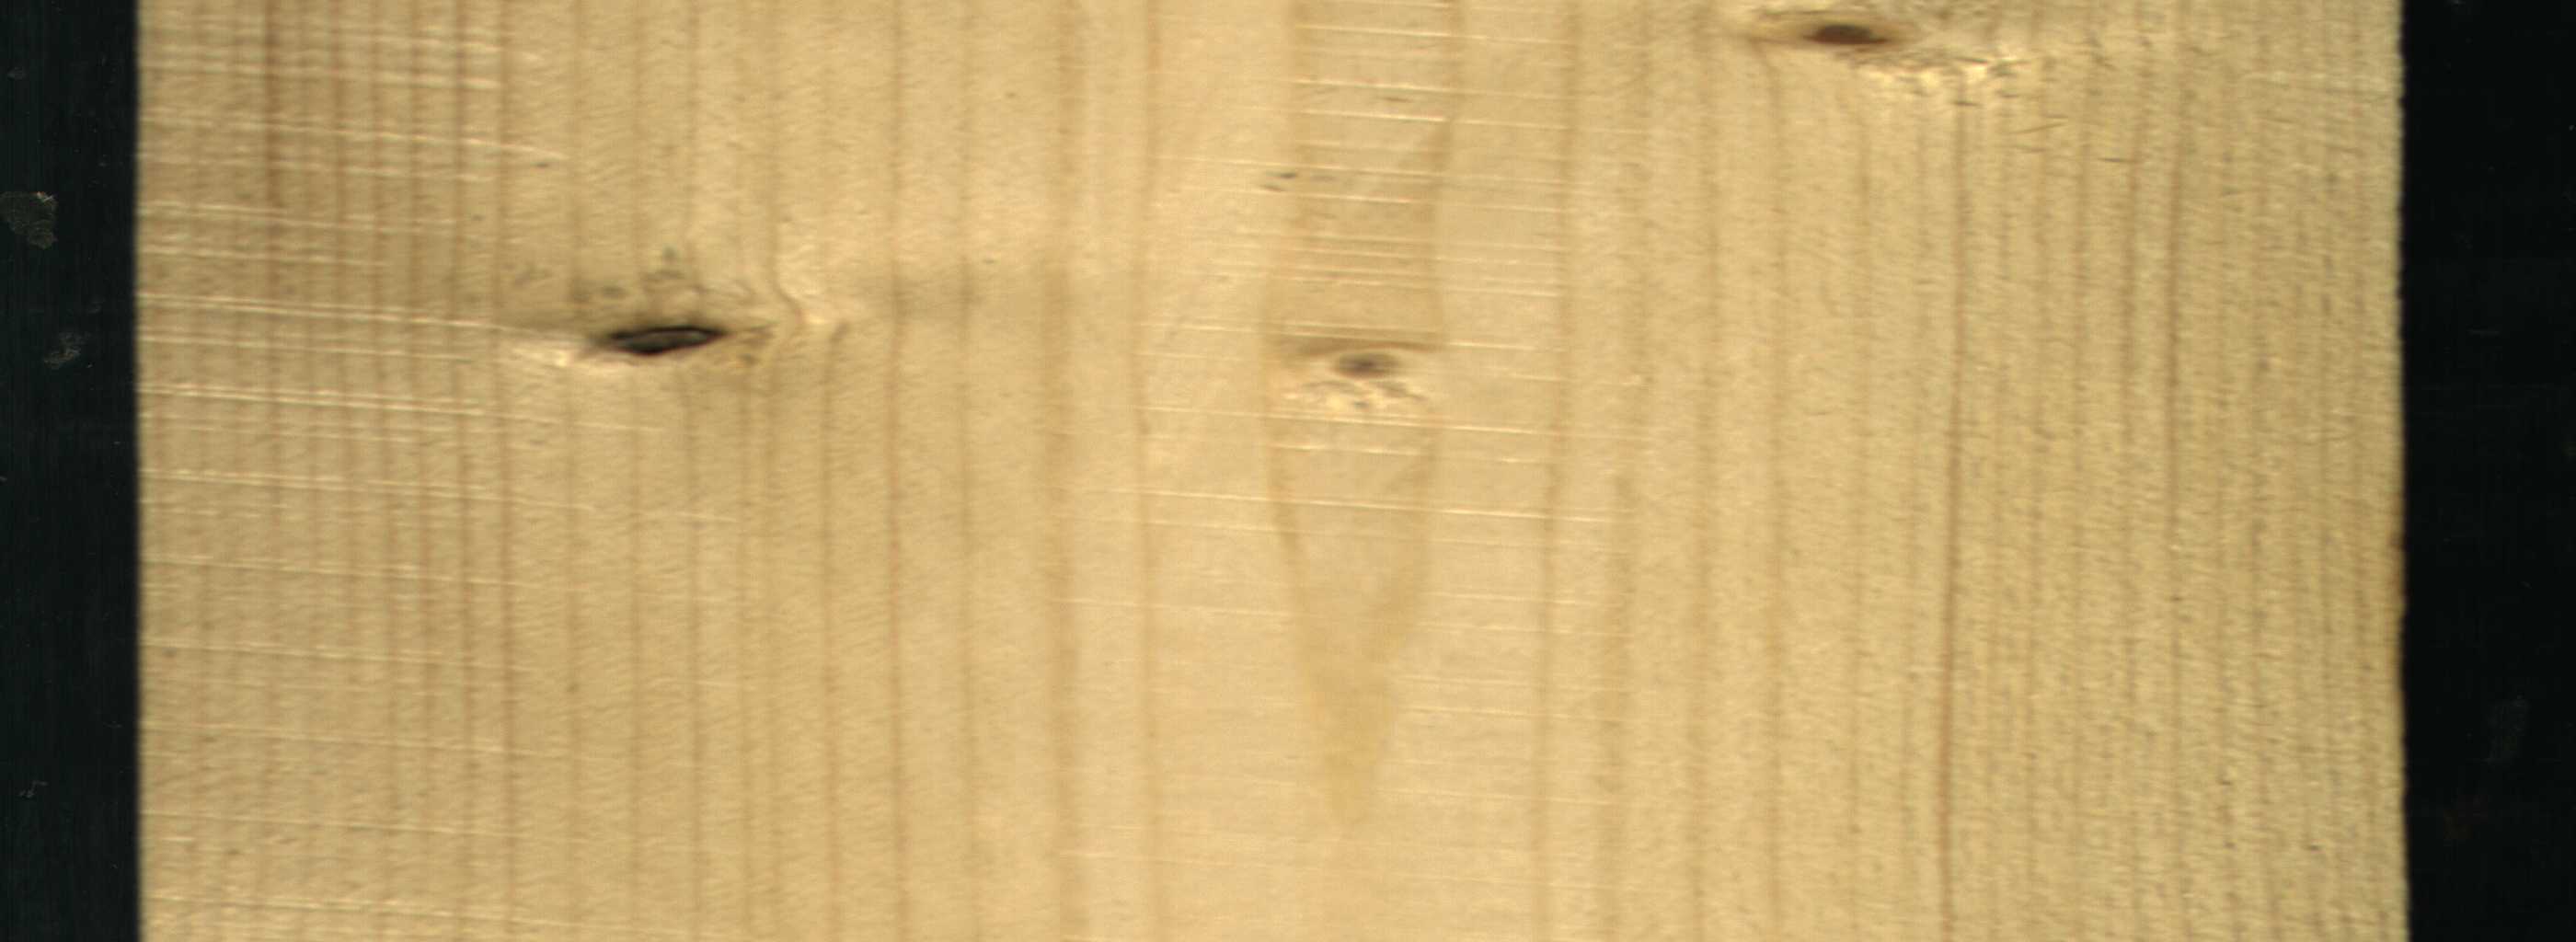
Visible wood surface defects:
Dead_Knot
Live_Knot
Live_Knot